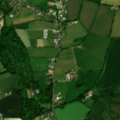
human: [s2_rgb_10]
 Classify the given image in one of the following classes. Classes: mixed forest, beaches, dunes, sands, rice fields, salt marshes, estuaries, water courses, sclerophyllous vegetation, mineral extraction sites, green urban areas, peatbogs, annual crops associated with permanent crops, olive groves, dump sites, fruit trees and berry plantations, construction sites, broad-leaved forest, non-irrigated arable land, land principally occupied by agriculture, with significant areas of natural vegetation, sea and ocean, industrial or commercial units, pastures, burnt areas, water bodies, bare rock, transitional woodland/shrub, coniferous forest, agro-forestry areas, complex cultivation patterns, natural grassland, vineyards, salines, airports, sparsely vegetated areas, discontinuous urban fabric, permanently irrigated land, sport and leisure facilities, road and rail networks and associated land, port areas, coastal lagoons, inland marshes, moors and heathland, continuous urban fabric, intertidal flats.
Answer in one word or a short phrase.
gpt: non-irrigated arable land, pastures, broad-leaved forest